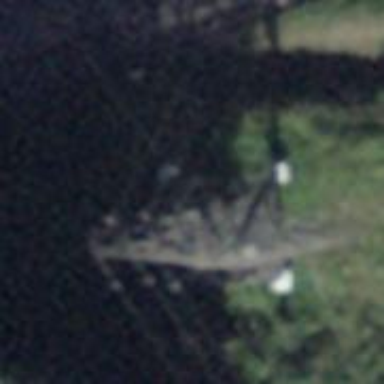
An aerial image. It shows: Power line is depicted.